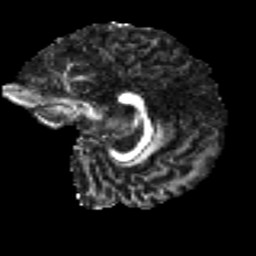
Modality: FA
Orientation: sagittal
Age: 33
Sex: male
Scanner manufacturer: ge
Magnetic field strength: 3 T
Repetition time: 7.8 s
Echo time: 0.0606 s